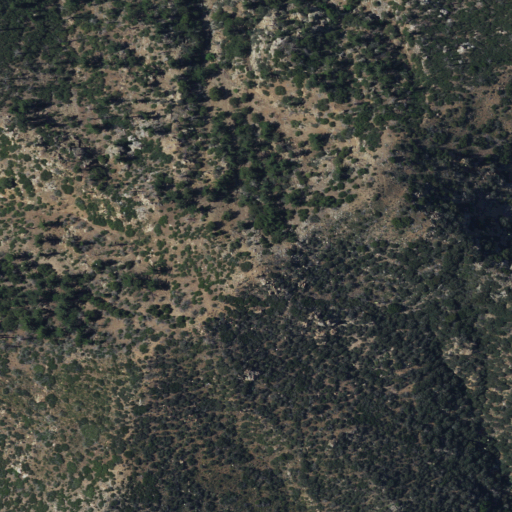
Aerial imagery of mountain in California named Rattlesnake Peak containing shrub and evergreen forest